The plot shows one second of acceleration measured on a rotor kit. Based on the visible evidence, which rotor condition applies: normal, misalignment, unbalance, looseness?
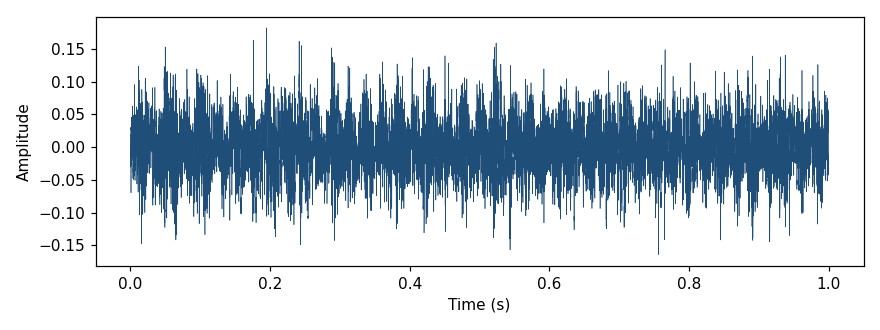
Answer: misalignment